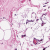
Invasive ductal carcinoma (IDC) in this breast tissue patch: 0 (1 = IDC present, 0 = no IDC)